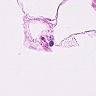
Metastatic tissue present: no